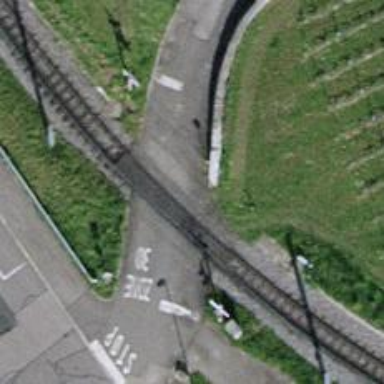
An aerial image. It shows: Railway level crossing.